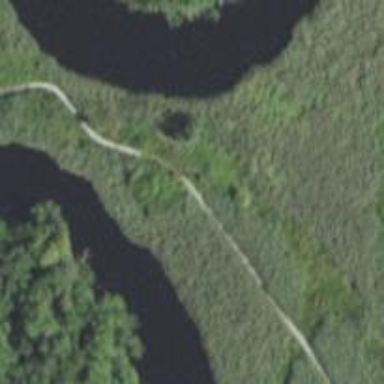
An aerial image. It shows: Path.